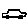
Label: car